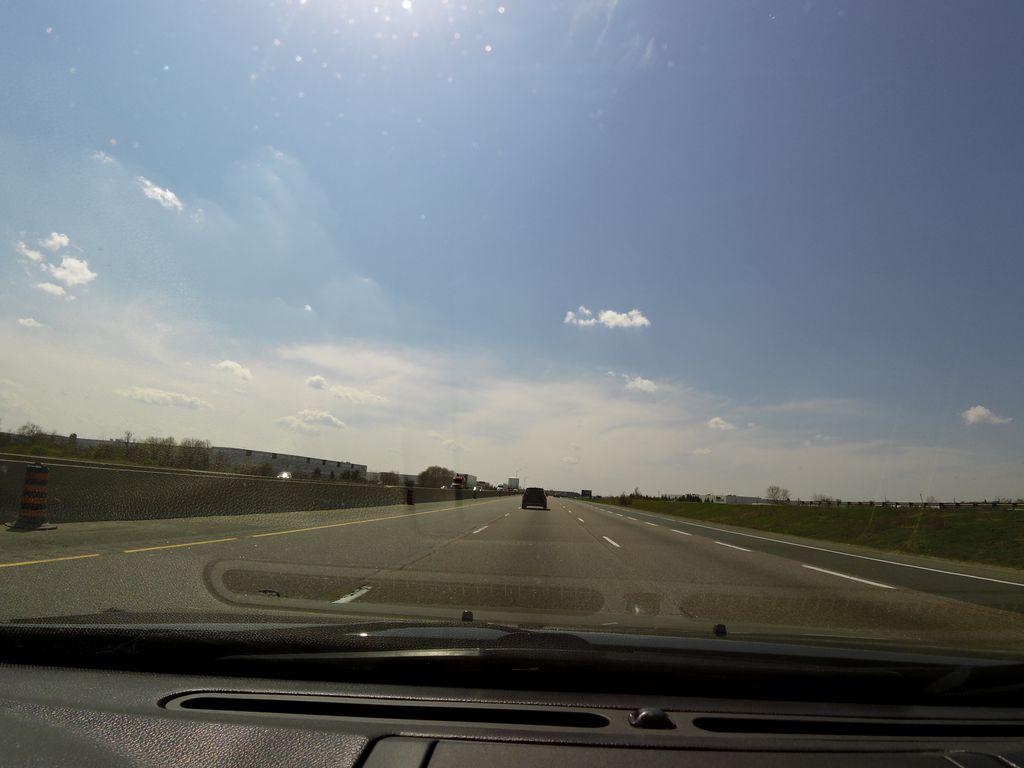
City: kitchener-waterloo